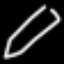
Label: pencil